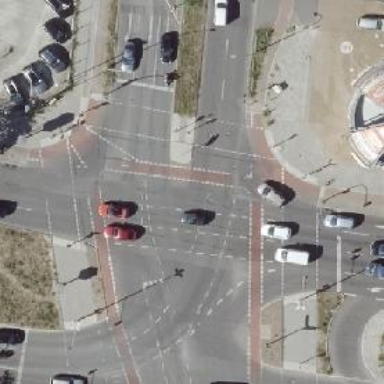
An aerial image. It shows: Footway that serves as traffic island.